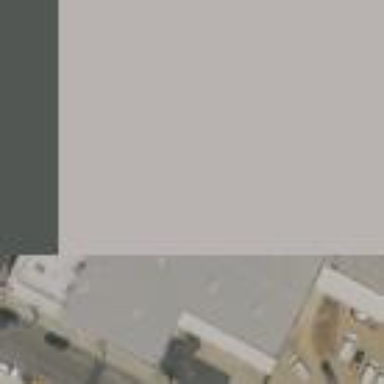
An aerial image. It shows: Warehouse building.